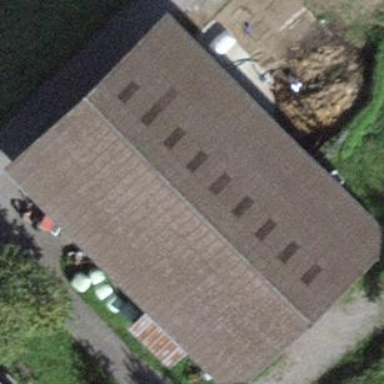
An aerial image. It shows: Rural barn.